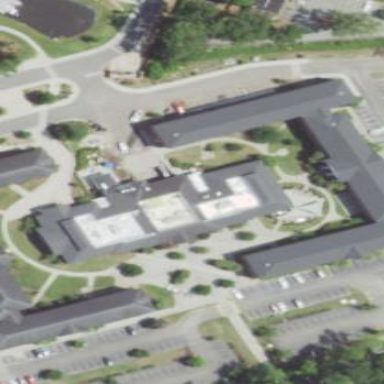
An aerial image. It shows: Dormitory building.